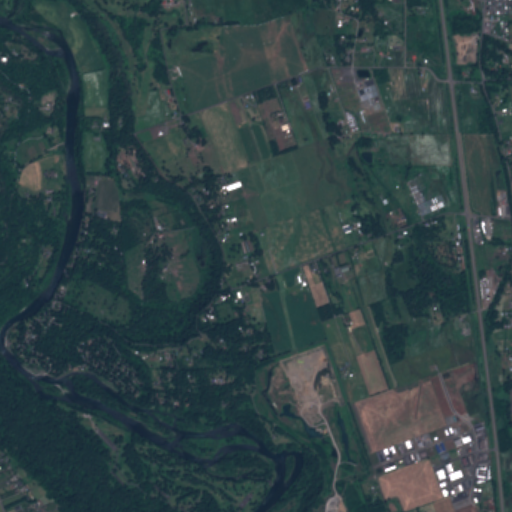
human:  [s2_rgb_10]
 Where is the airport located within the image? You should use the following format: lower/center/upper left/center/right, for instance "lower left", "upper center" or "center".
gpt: The airport is located in the lower center of the image.
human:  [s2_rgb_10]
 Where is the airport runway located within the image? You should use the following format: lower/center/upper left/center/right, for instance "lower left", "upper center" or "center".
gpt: The airport runway is located in the lower center of the image.
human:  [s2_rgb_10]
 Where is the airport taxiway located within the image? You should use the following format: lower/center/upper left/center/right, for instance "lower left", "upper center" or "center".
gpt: The airport taxiway is located in the center of the image.
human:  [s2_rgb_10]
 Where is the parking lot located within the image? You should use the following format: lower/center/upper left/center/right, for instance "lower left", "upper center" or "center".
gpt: The parking lot is located in the lower left of the image.
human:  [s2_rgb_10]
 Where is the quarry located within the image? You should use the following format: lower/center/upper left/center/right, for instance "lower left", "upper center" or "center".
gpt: There is no quarry in the image.